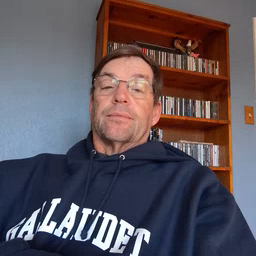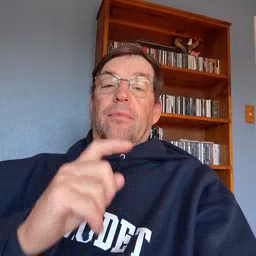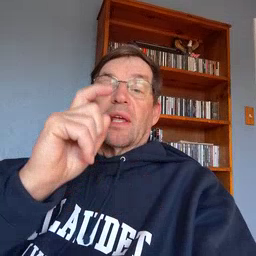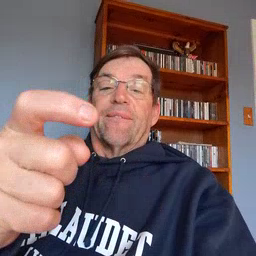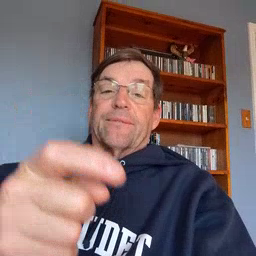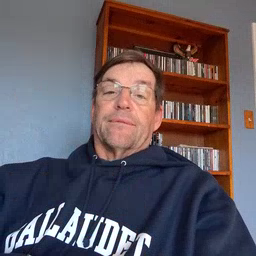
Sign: gift